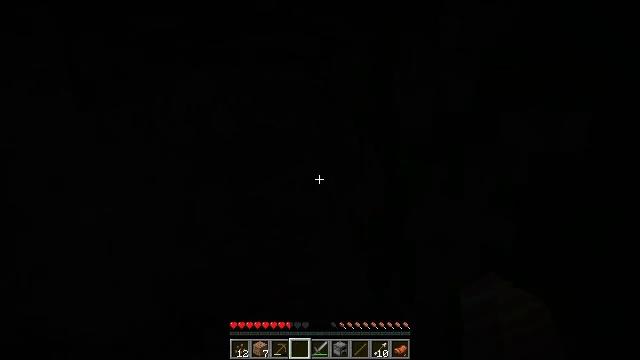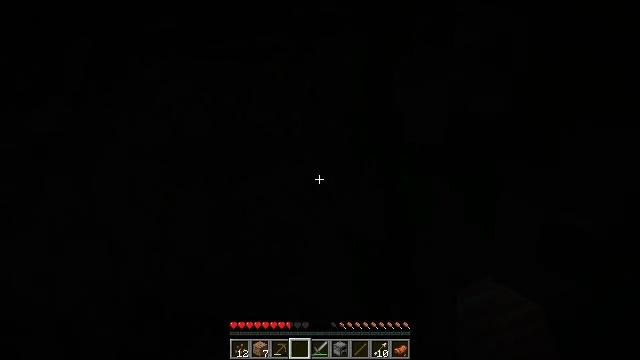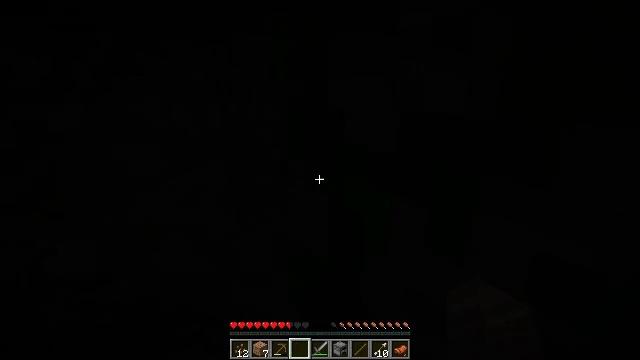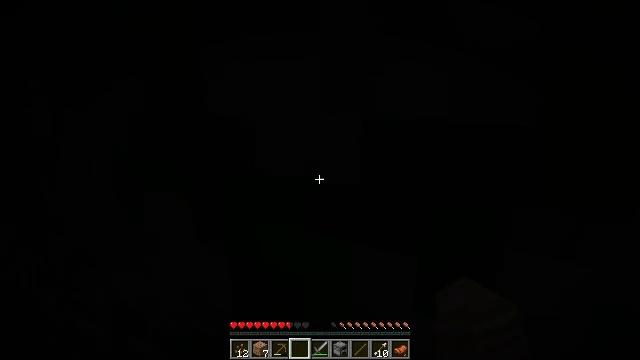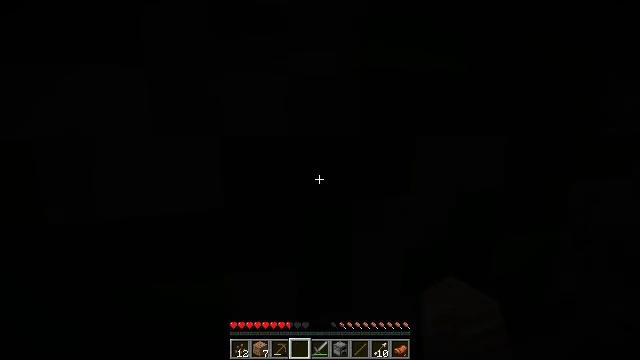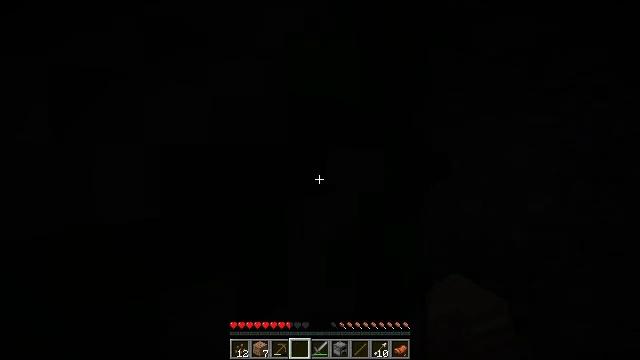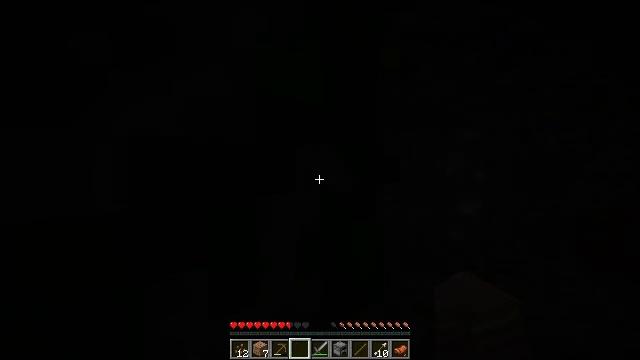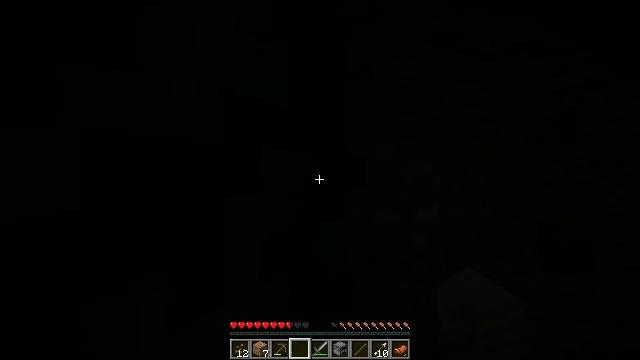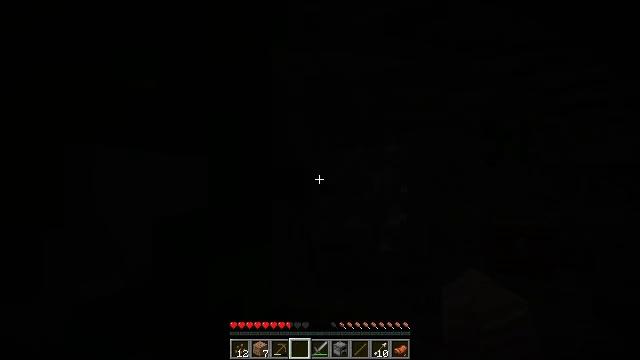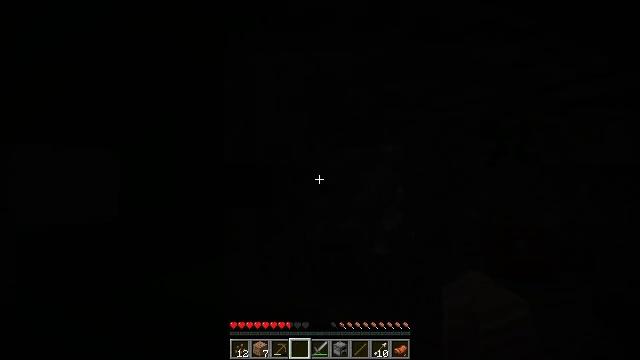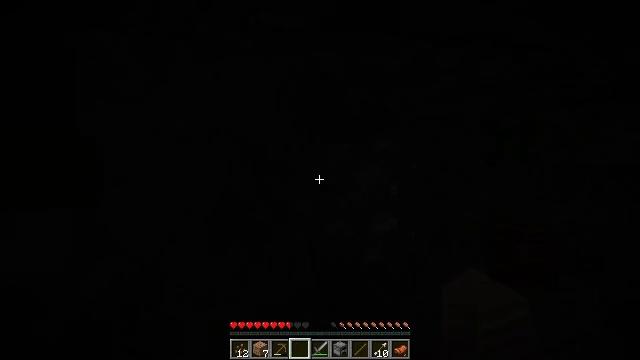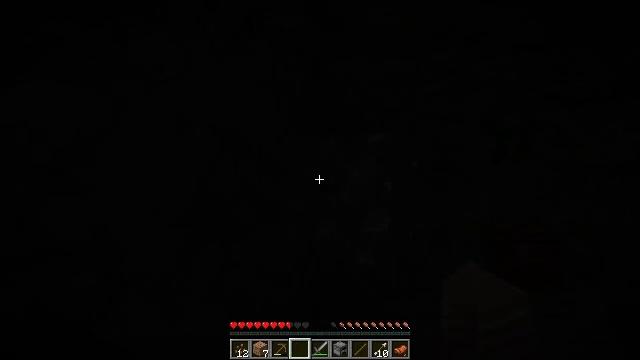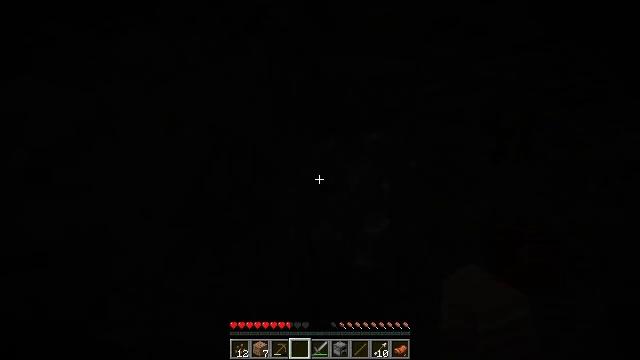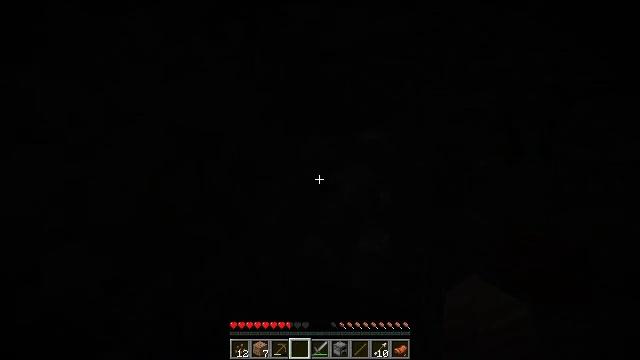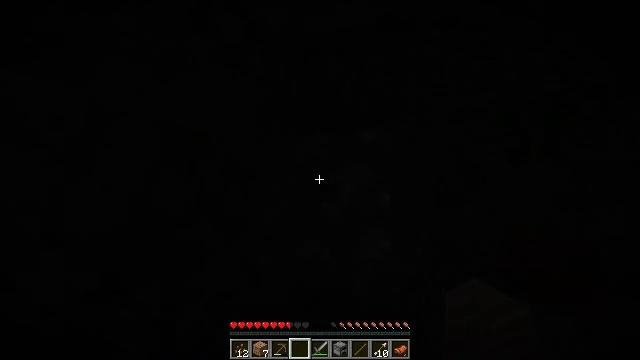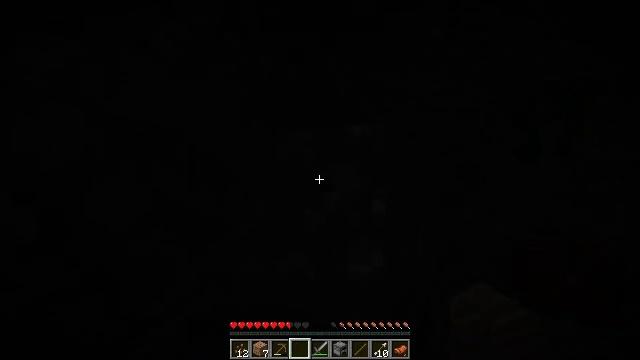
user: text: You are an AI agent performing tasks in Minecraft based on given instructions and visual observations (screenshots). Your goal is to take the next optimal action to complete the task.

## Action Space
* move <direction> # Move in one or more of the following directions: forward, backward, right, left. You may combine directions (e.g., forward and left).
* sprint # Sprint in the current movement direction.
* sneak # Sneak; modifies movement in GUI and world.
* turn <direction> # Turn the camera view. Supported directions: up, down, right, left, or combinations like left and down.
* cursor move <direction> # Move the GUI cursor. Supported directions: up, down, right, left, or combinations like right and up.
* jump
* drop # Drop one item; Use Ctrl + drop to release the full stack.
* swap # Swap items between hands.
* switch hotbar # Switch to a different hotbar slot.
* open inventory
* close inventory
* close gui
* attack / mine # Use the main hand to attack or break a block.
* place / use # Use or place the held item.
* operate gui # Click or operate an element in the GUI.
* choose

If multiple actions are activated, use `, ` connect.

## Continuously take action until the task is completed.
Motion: motion action
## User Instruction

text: Break the existing lever.
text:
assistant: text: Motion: move forward, turn right and down
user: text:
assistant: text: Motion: move forward, turn right and down
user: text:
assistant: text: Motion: turn right
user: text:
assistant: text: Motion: turn right and up
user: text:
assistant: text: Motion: turn right and up
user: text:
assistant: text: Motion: turn right and up
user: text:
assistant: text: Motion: move forward, turn right and up
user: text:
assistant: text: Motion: move forward, turn right and up
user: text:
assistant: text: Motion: move forward
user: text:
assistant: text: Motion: move forward
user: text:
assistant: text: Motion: move forward
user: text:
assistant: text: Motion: move forward
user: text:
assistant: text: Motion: move forward, turn left
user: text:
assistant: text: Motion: move forward
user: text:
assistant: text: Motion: move forward
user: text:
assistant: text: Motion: move forward, turn left and up
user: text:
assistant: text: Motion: move forward, turn left
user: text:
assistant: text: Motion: turn left and up
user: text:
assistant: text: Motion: turn left
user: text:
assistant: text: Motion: no_op
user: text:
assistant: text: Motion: turn right and up
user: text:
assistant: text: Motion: move right, turn right
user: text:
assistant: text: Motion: move right, turn right and down
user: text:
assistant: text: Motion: move right, turn right
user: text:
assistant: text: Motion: move right
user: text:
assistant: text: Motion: move right
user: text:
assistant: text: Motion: move right
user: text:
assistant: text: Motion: move right
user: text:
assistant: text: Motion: move forward and move right, turn left
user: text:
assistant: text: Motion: move forward and move right, turn left